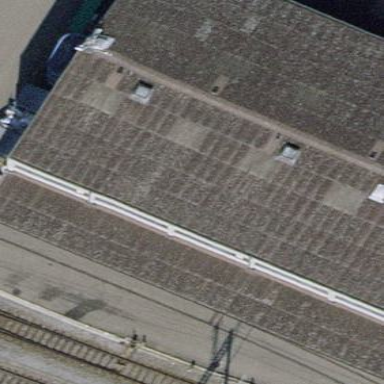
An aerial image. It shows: View of roof of building.